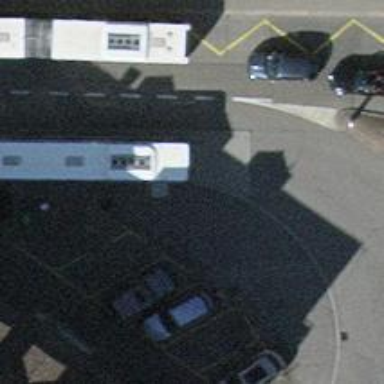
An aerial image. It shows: Bus stop with platform for public transport.